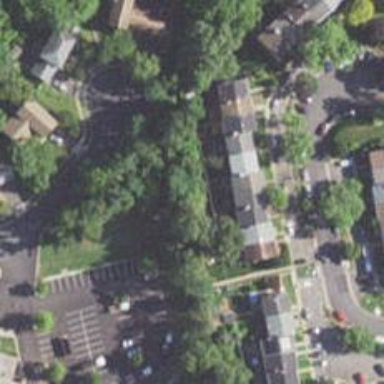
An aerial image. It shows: Footway.